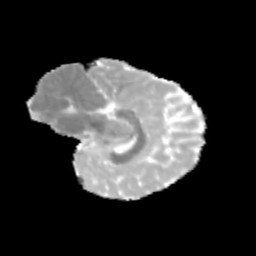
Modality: MD
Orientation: sagittal
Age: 12
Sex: female
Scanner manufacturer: siemens
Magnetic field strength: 3 T
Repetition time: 3.8 s
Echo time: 0.07 s